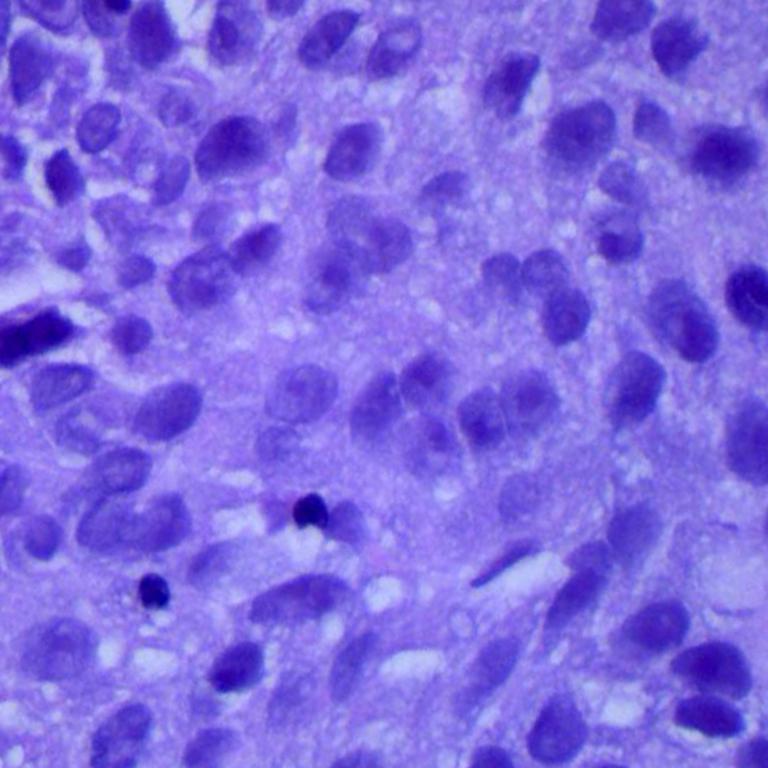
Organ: lung
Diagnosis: squamous carcinomas